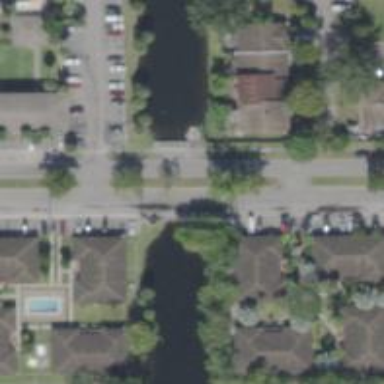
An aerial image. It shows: Canal.